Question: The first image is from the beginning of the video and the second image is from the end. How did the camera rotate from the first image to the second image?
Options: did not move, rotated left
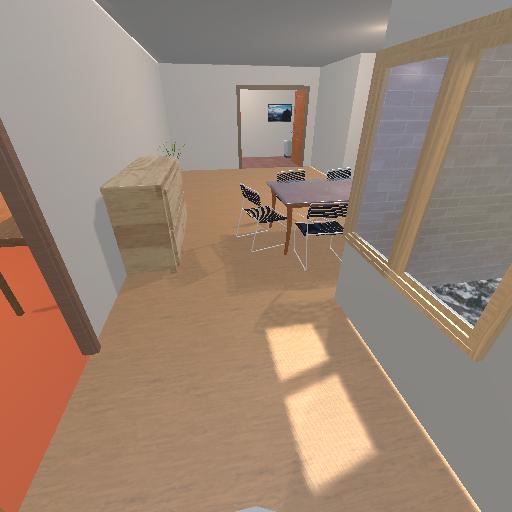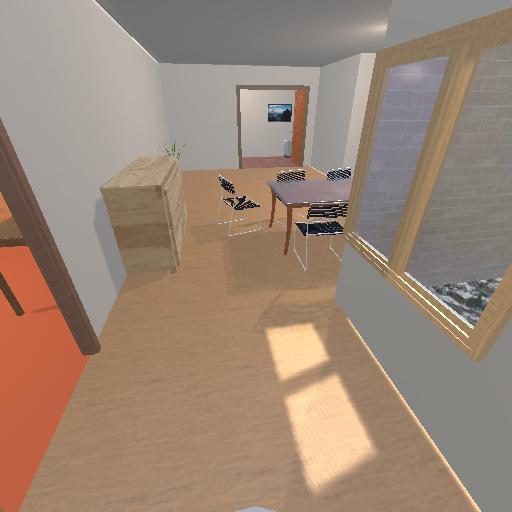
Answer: did not move